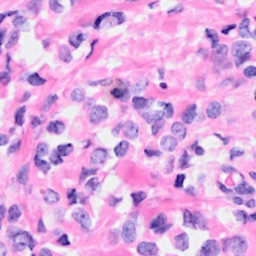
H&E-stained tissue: Breast